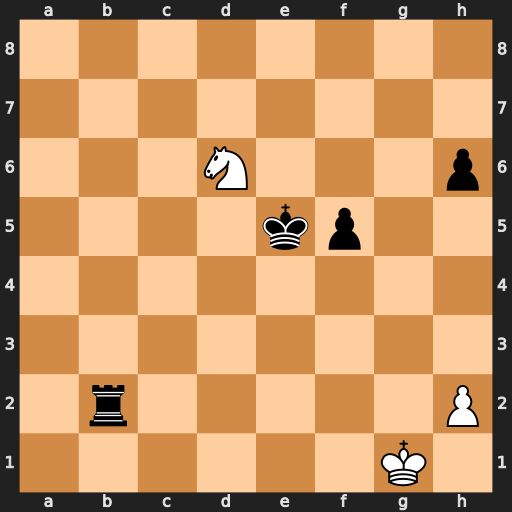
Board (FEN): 8/8/3N3p/4kp2/8/8/1r5P/6K1
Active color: w
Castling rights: -
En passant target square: -
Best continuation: Nc4+ Kf4 Nxb2